Aerial crown-view tile of a tropical tree (Barro Colorado Island, Panama), acquired 20250818:
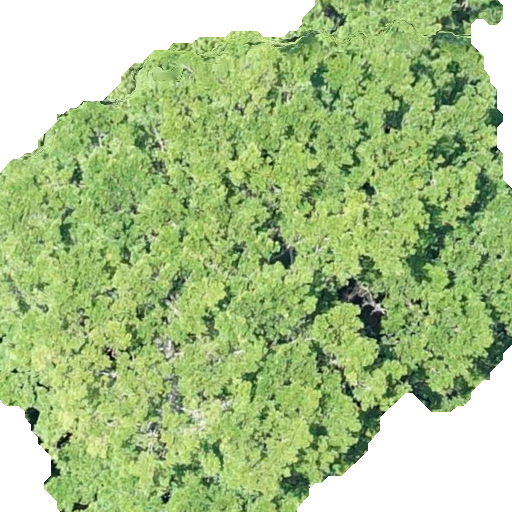
Species: Terminalia amazonia
GBIF accepted scientific name: Terminalia amazonica
Crown area: 326.729 m²